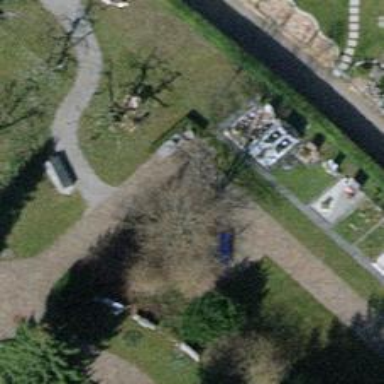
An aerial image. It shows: Blue bench.